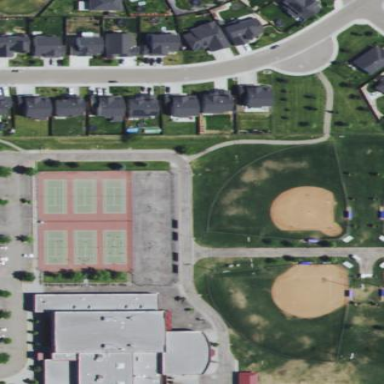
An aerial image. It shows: Baseball pitch for leisure land activities.